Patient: sex M, age 43
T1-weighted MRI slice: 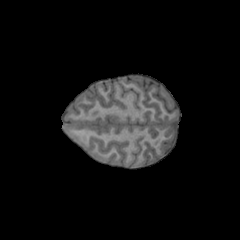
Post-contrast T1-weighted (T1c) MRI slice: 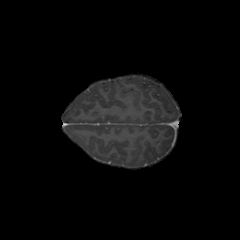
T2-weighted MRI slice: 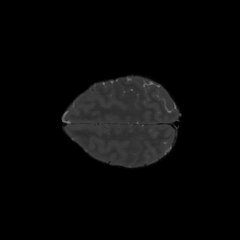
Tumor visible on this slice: no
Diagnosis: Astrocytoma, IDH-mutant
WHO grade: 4